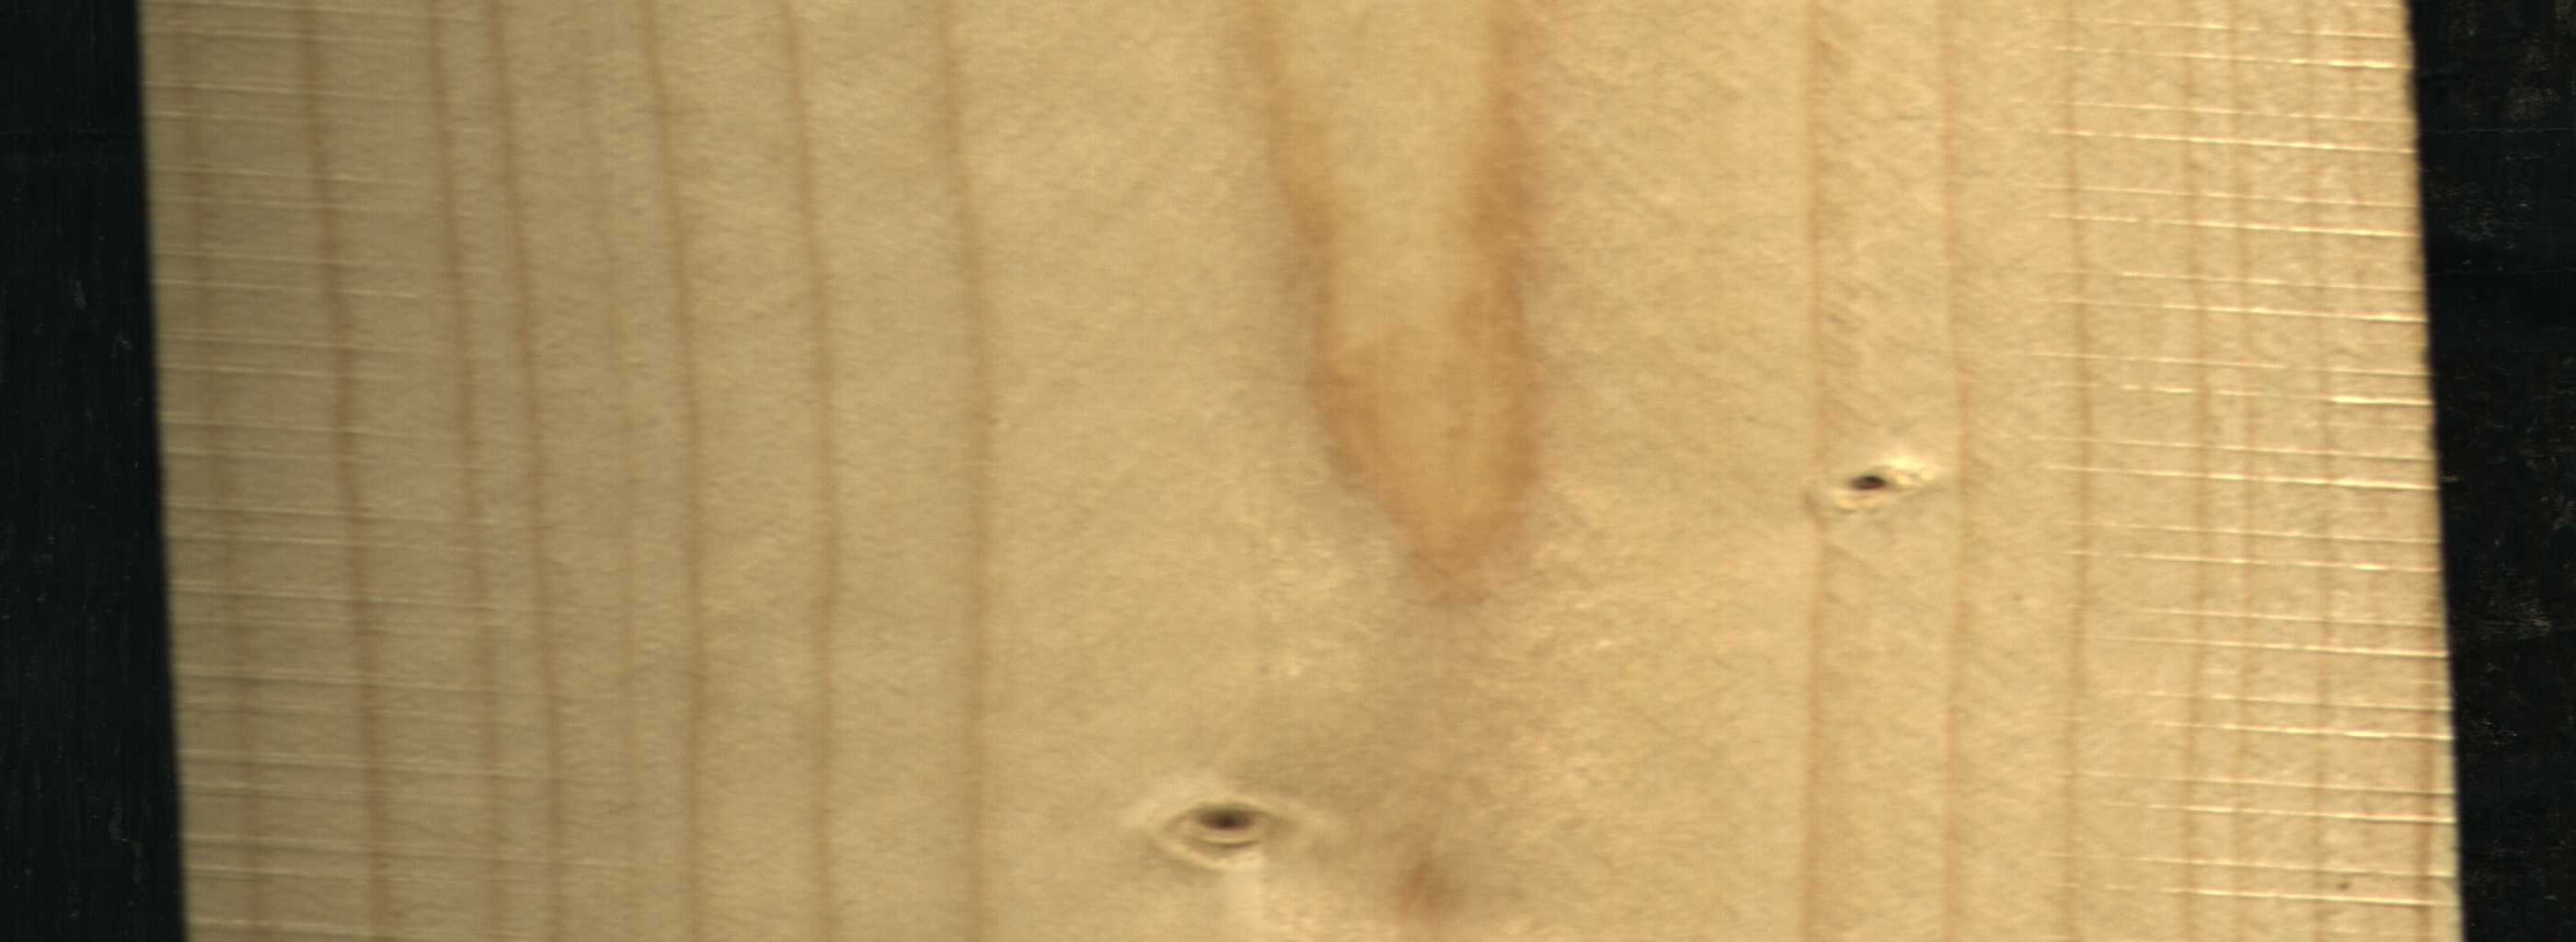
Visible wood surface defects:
Live_Knot
Live_Knot